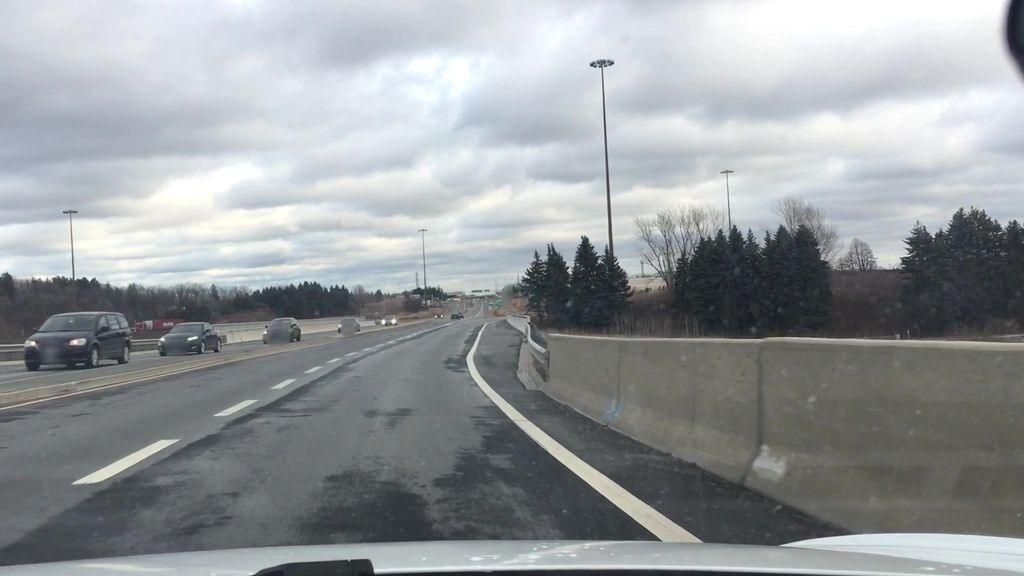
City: hamilton